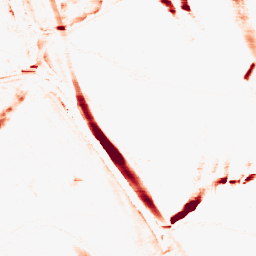
Category: morphological
Decomposition family: morphological_rect
Decomposition parameters: operation: opening
width: 20
height: 3
Upsampling method: quartic
Upsampling parameters: scale: 2
Upsampling scale: 2